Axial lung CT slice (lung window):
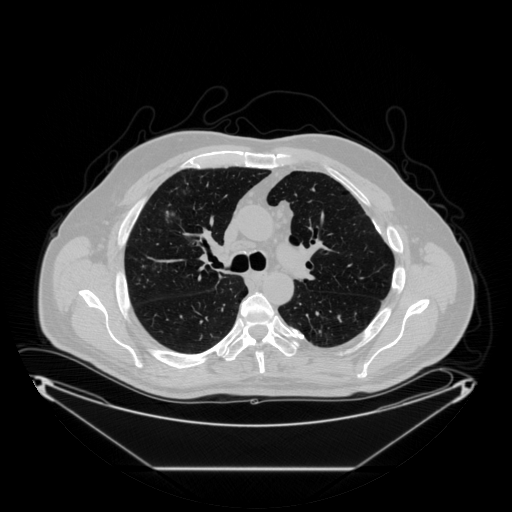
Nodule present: yes
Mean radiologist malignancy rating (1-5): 3.667